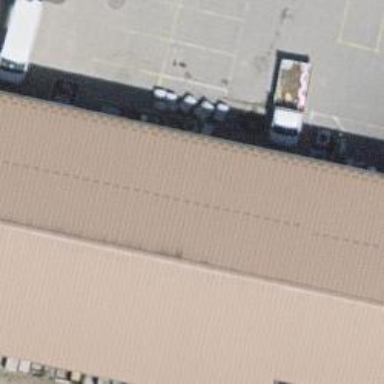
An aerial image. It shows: Industrial building.